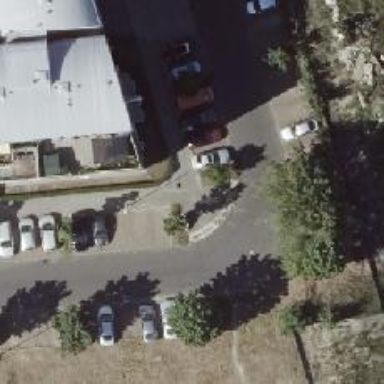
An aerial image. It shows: Sidewalk along the footway.